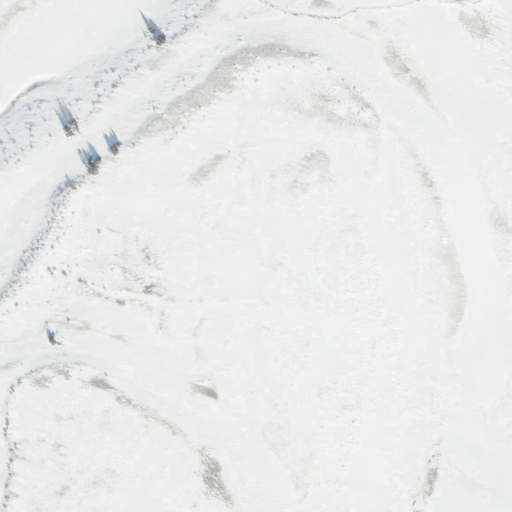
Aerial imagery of plain(s) in Utah named Horseshoe Flat containing only shrub